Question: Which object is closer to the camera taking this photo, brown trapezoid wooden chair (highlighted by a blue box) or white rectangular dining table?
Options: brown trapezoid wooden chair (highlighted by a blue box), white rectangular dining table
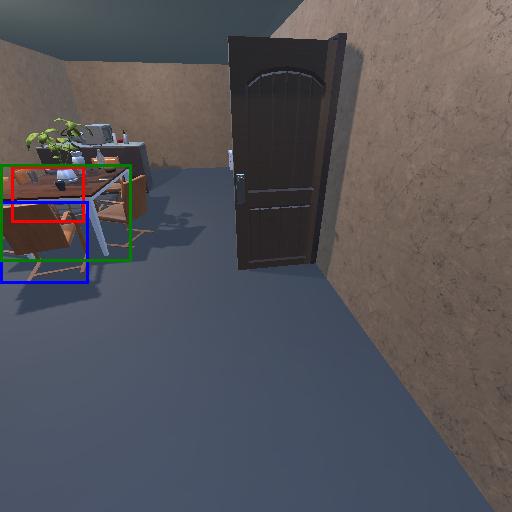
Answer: brown trapezoid wooden chair (highlighted by a blue box)